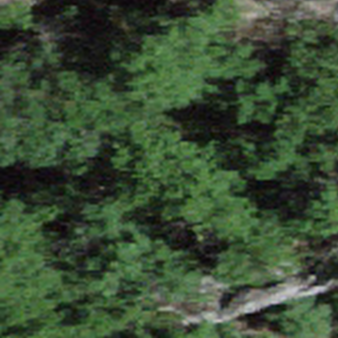
Label: other